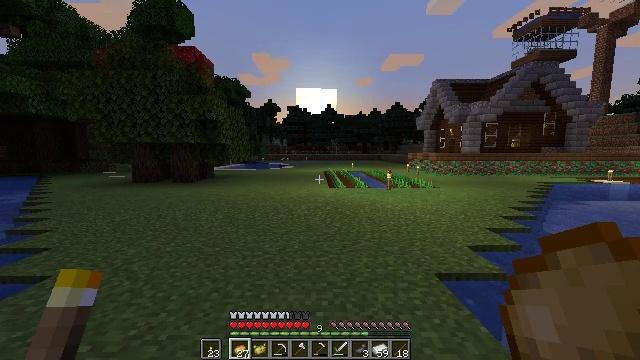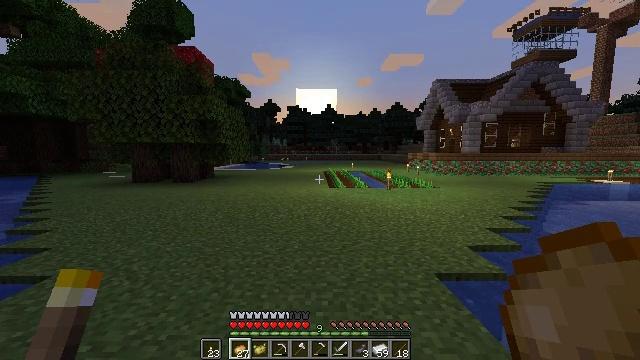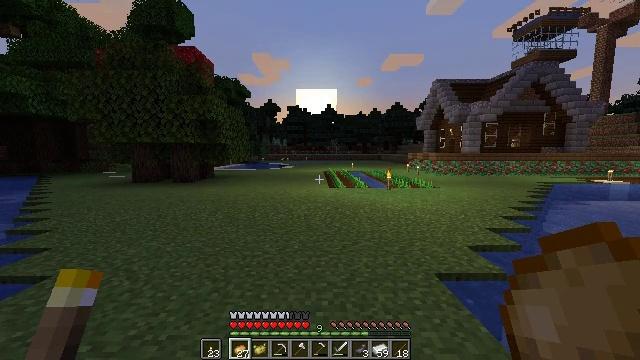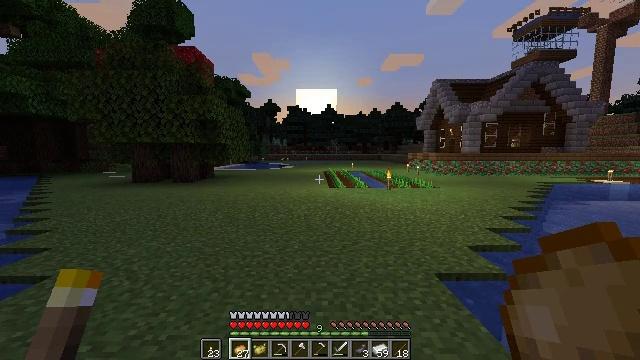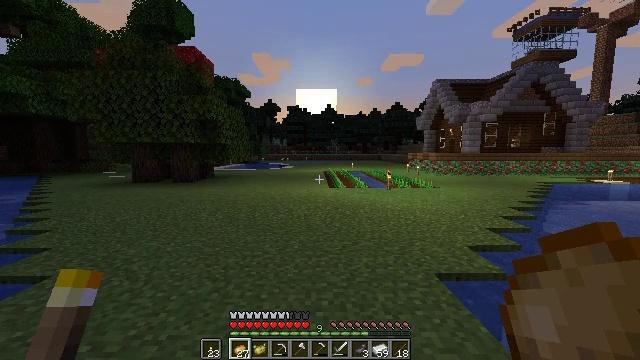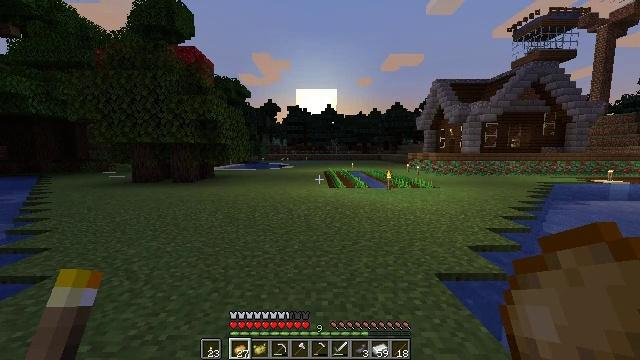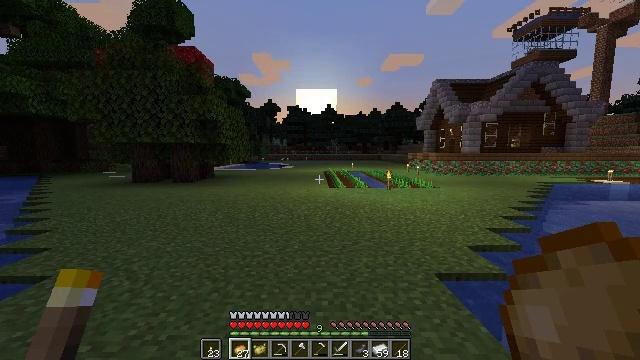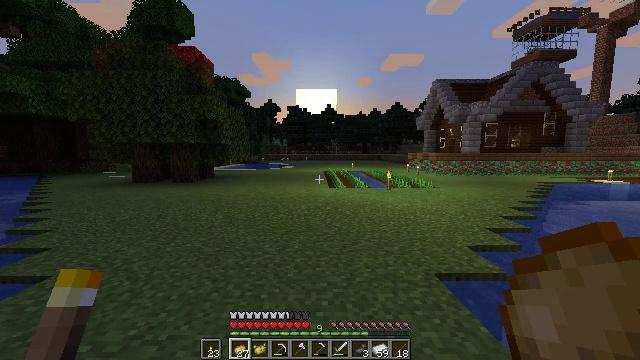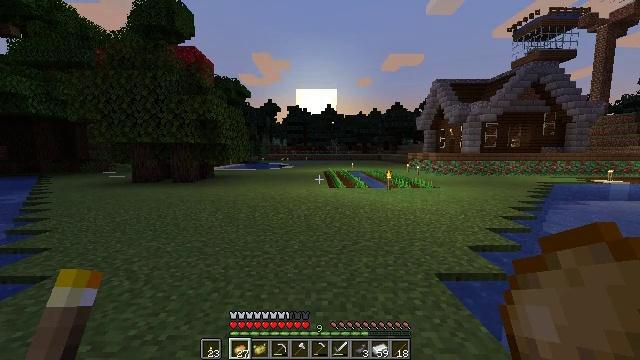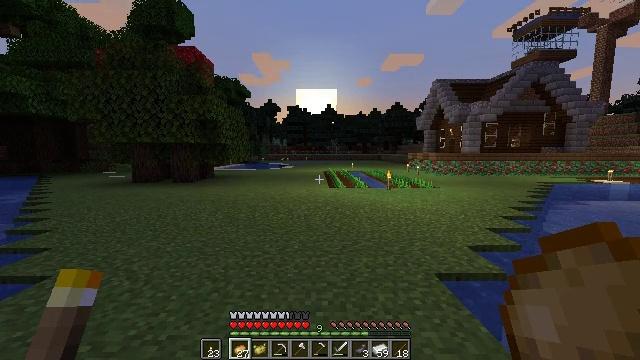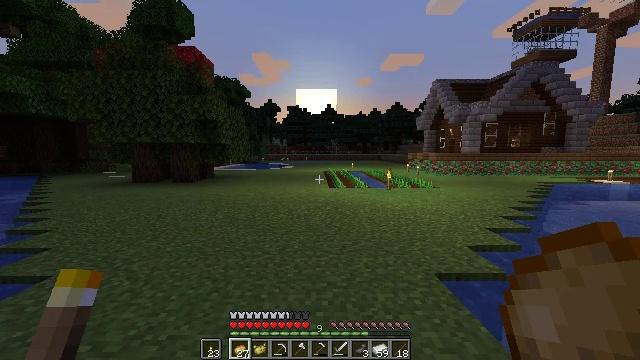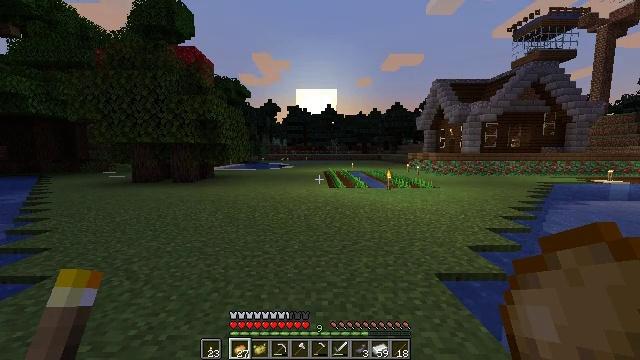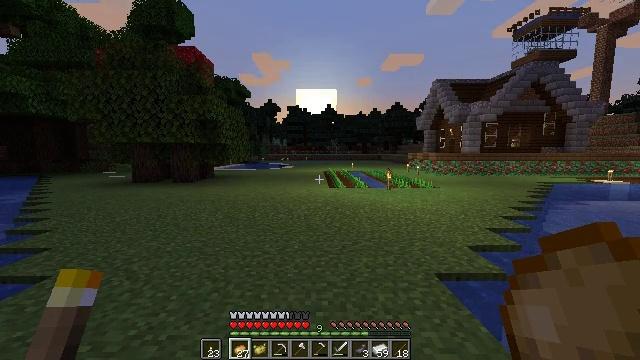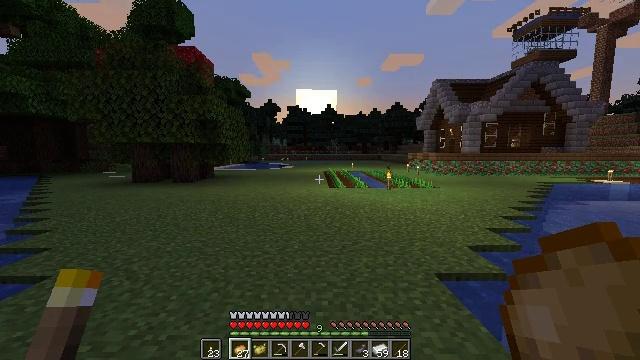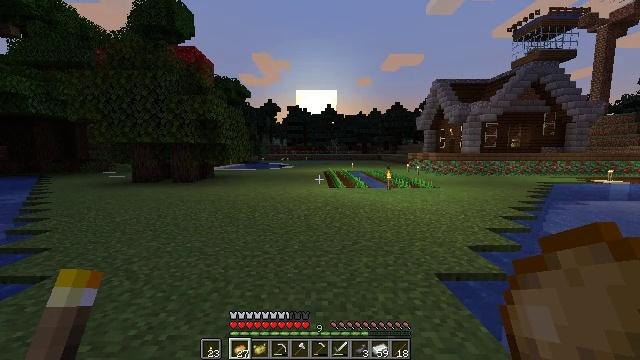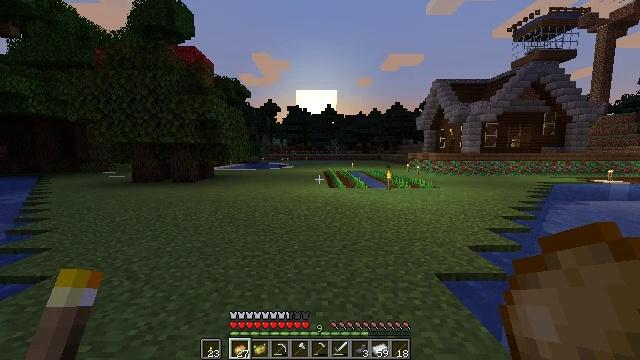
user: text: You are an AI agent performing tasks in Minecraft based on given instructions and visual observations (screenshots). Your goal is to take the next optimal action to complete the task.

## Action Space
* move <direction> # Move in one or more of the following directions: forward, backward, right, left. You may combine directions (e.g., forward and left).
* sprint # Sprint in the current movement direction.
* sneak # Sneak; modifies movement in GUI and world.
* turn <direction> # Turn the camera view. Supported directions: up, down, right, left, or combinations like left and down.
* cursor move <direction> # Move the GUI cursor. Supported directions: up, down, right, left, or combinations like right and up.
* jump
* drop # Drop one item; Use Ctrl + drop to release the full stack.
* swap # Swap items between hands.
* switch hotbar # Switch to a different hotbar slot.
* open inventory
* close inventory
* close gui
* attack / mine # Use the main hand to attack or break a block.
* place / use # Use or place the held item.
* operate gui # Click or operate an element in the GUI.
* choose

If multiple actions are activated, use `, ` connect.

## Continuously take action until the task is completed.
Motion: motion action
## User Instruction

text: Interact with the furnace to craft a baked potato.
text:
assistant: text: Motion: no_op
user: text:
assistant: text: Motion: no_op
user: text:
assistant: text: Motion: no_op
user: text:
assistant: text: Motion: no_op
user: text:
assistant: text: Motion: no_op
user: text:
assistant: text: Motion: no_op
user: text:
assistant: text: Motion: no_op
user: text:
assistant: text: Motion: no_op
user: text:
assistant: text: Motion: no_op
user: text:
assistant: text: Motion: no_op
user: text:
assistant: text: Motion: no_op
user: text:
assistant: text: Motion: no_op
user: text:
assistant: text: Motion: no_op
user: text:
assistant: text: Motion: no_op
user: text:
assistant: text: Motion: no_op
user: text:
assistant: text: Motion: no_op
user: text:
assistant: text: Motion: no_op
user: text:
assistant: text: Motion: no_op
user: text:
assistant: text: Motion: no_op
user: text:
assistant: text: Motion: no_op
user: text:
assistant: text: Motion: no_op
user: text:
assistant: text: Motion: no_op
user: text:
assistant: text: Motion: no_op
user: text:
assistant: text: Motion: no_op
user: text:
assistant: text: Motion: no_op
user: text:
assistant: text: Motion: no_op
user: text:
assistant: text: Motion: no_op
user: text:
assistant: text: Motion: no_op
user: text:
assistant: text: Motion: no_op
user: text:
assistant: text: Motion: no_op